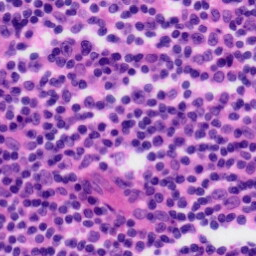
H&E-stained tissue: Tonsil